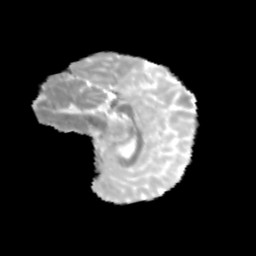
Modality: MD
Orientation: sagittal
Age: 13
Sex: female
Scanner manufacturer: siemens
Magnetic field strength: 3 T
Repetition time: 3.8 s
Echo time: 0.07 s